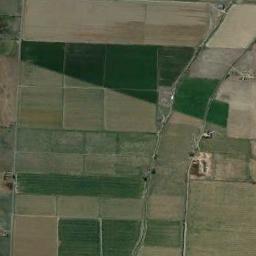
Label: rectangular_farmland